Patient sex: M
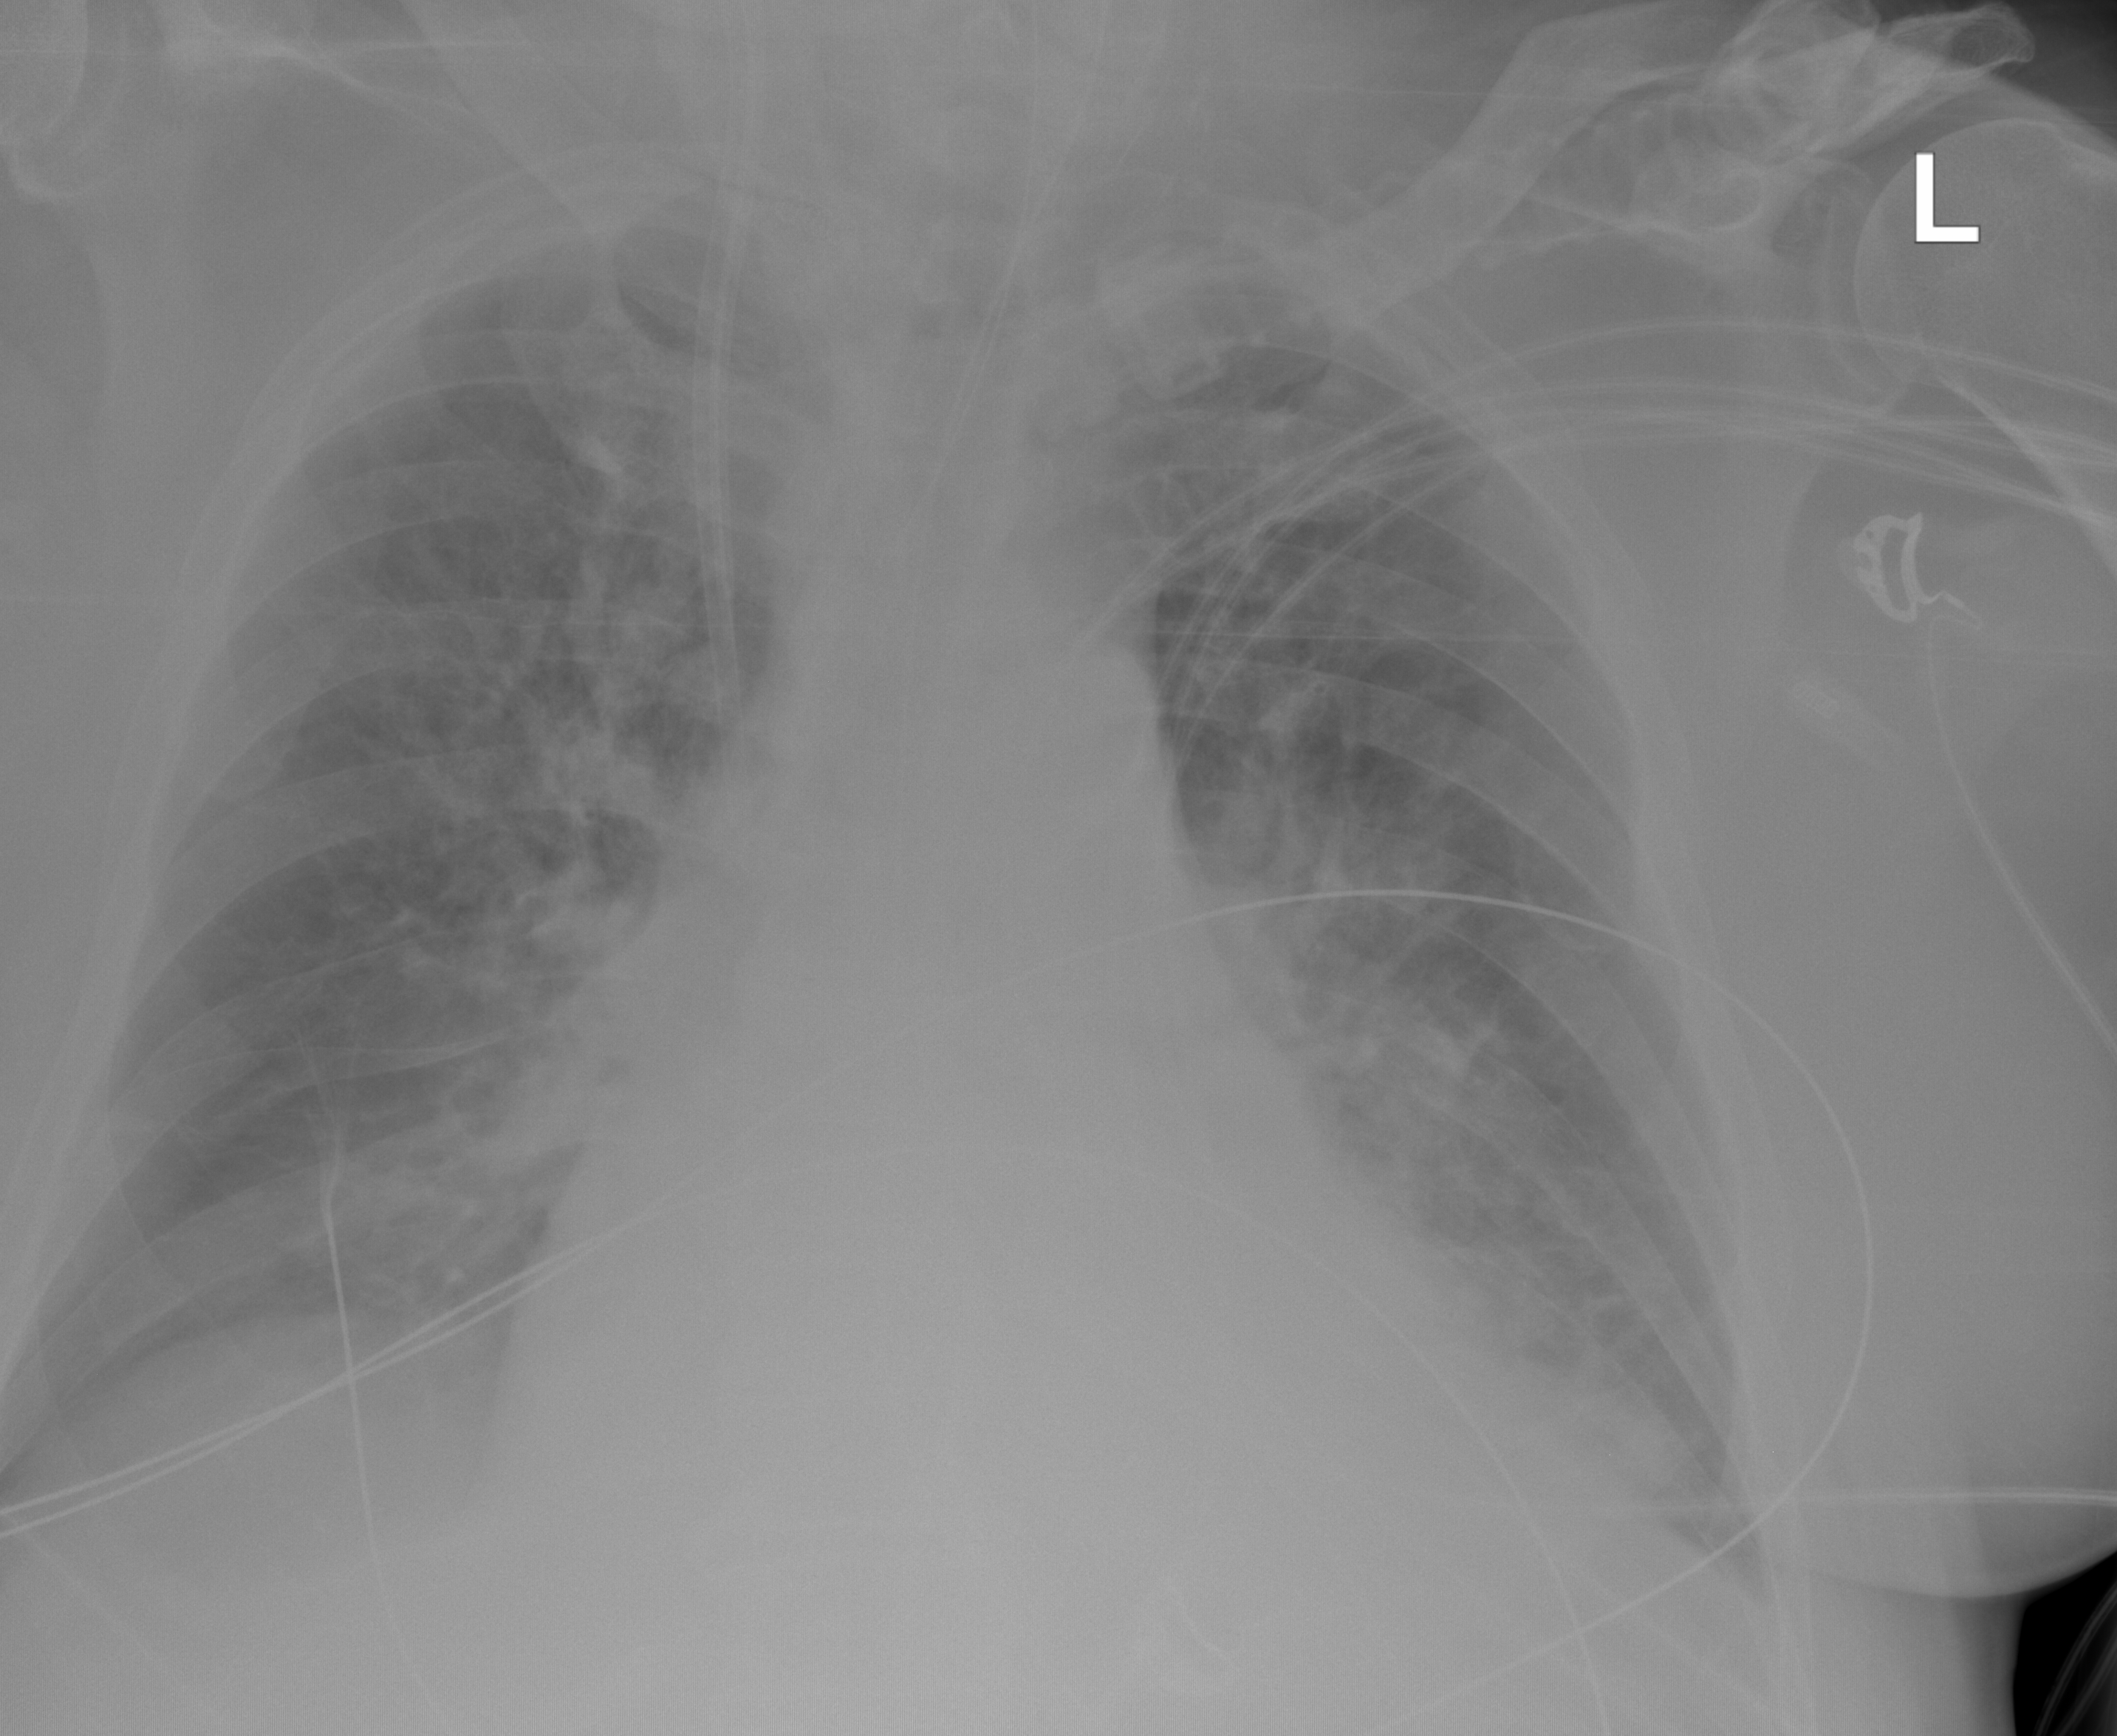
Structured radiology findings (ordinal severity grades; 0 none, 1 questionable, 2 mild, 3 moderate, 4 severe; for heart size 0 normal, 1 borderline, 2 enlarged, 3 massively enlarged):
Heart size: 2
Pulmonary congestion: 3
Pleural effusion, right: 1
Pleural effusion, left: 1
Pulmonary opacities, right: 2
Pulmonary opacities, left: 2
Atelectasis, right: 0
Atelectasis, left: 2